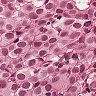
Metastatic tissue present: yes